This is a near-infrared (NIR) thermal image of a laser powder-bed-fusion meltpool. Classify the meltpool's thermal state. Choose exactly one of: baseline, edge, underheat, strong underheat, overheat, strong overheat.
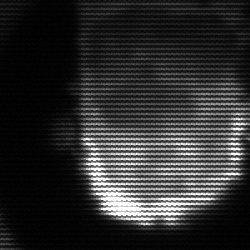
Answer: baseline